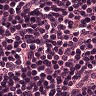
Metastatic tissue present: no